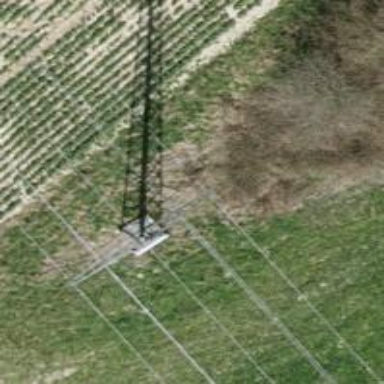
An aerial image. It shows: Power tower.